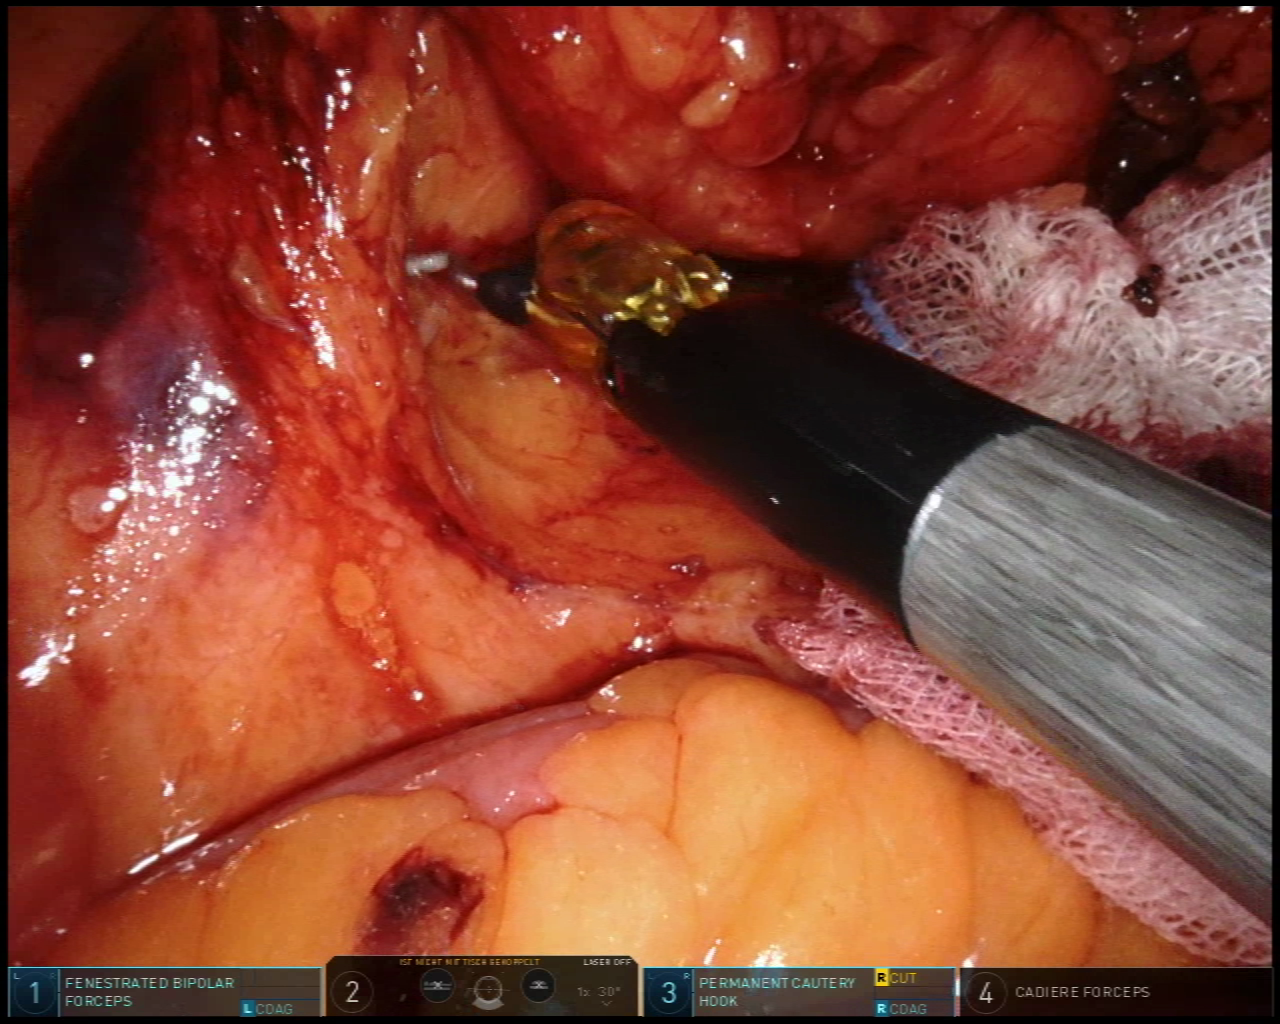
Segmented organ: intestinal_veins
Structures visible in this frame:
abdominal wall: no
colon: yes
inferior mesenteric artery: no
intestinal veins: yes
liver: no
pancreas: no
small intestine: no
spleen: no
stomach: no
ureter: no
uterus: no
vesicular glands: no